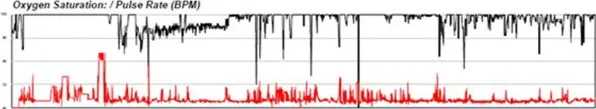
Raw sleep indices measured in sleep on a given night.
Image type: pathology (immunostaining)